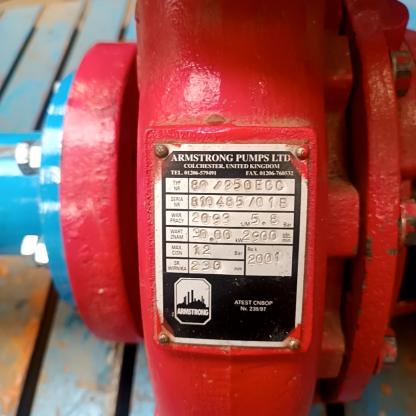
Klasa: tabliczka-znamionowa